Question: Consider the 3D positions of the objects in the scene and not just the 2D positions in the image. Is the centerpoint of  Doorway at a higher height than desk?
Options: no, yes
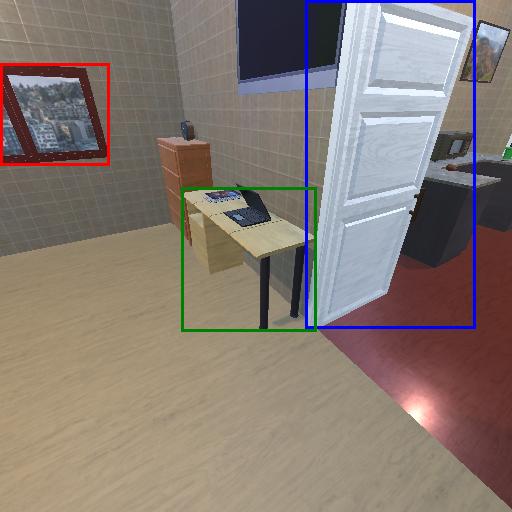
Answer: no